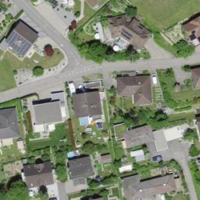
EUNIS habitat code: 54
Species observed at this site:
Antirrhinum majus